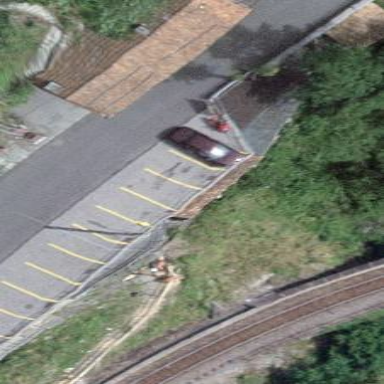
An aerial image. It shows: Street side parking area.